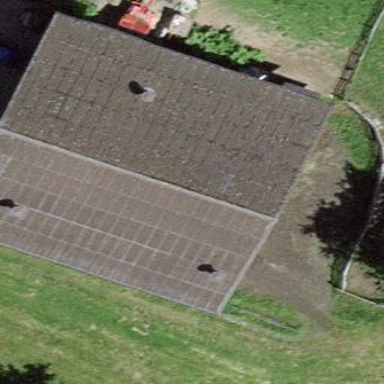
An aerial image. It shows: Farm auxiliary building with gabled roof.